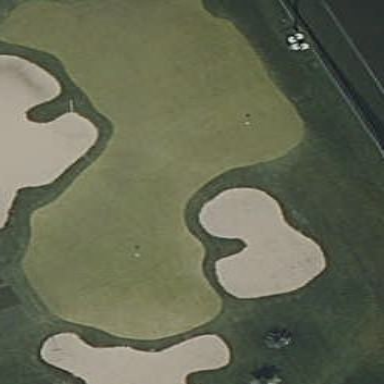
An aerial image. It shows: Golf green.